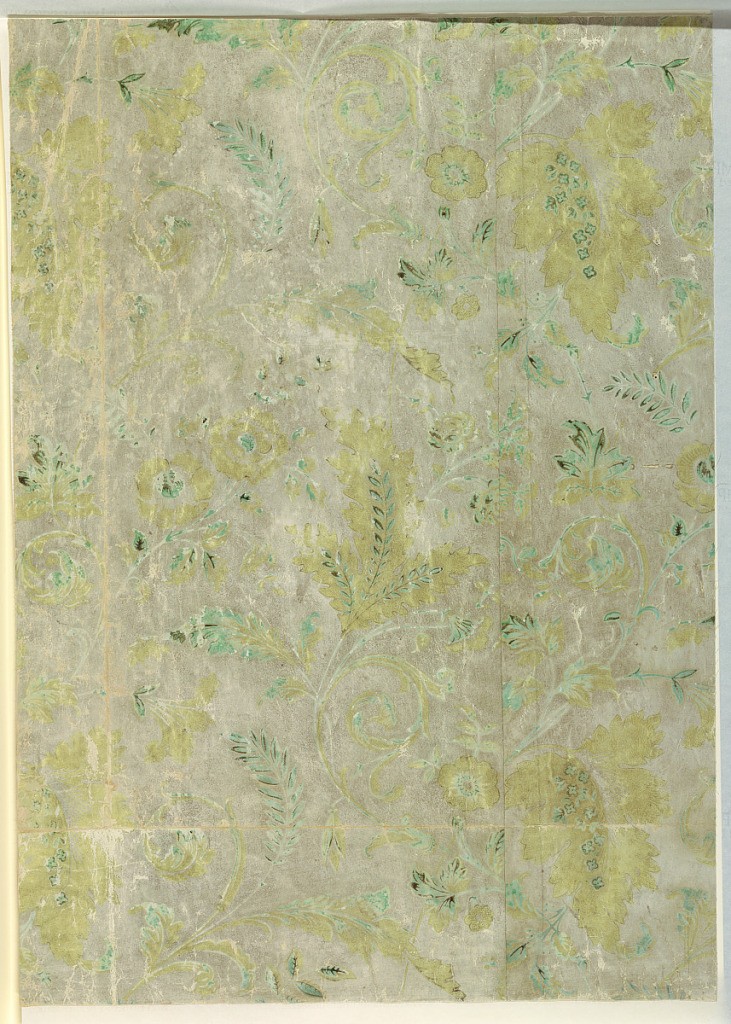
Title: Sidewall
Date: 1835
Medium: Block-printed on machine-made paper
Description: Two joined widths of paper printed with a repeating design of flowers and foliage rinceaux. Printed in gray, green, brown and yellow on machine made paper with satin ground.